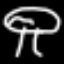
Label: mushroom